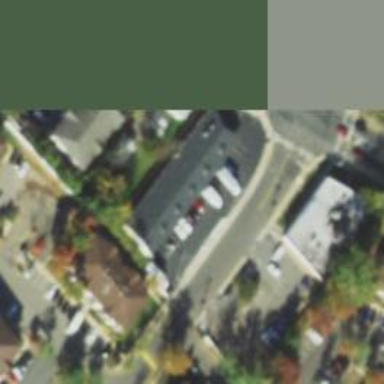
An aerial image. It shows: Retail building.